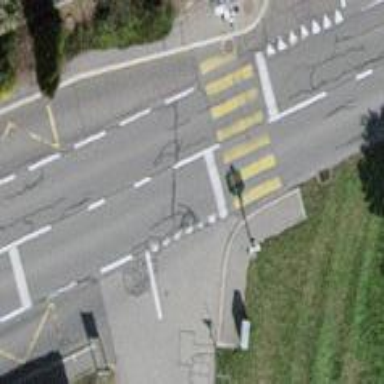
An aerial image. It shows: Crossing with traffic signals.